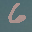
Label: 6